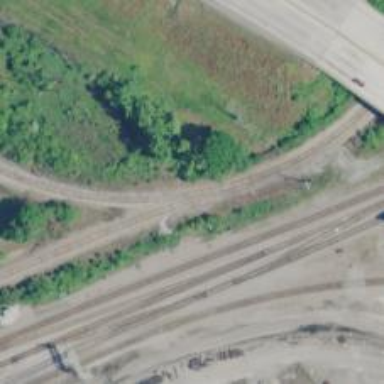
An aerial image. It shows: Rail spur service.